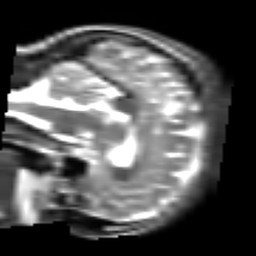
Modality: T2w
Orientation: sagittal